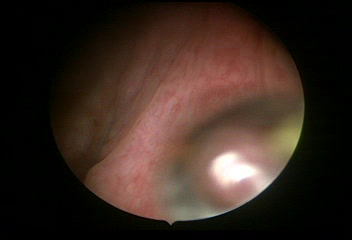
Modality: WLC
Class: Normal mucosa
Bladder cancer association: No